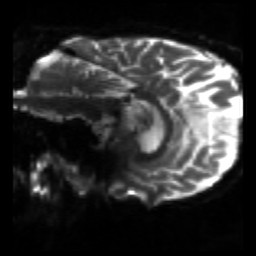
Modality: sbref
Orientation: sagittal
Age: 64
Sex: male
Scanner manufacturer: siemens
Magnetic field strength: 3 T
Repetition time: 4.71 s
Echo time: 0.0906 s